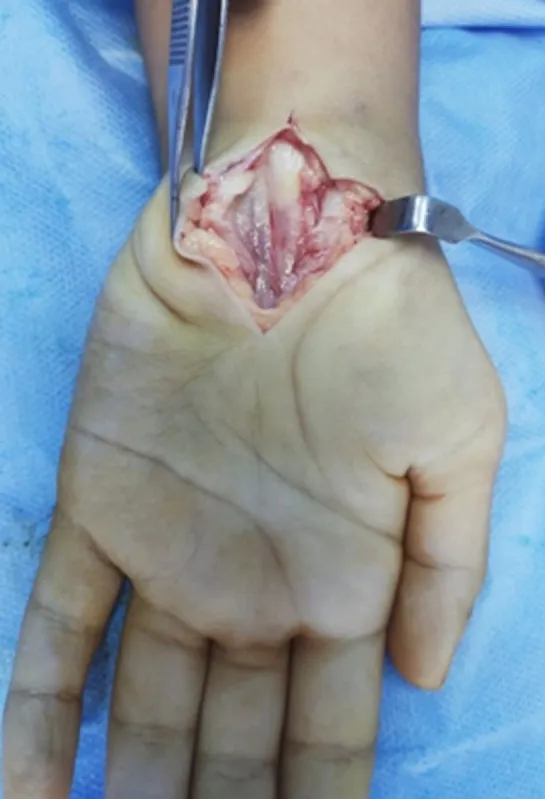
intra-operative photo showing the reduced bluish aspect of the medial nerve.
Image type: medical_photograph (other_medical_photograph)